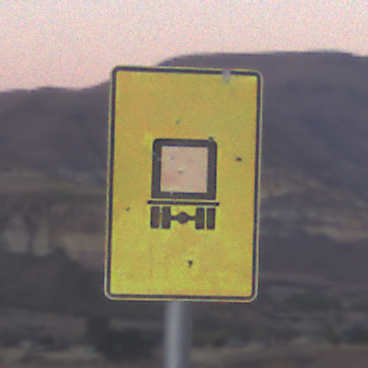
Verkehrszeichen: KennzeichnungspflichtigeFahrzeugeGefaehrlicheGueterOhnePfeilsymbol
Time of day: Dusk
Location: Outdoor (Nature)
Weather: Clear
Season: NotSpecified
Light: Natural